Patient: sex M, age 51
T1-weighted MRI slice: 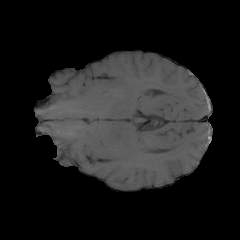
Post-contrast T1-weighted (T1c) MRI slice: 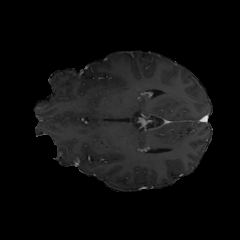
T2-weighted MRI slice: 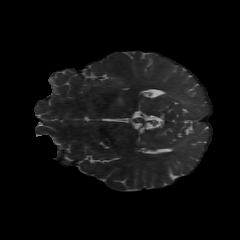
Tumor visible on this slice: no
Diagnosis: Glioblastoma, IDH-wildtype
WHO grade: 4